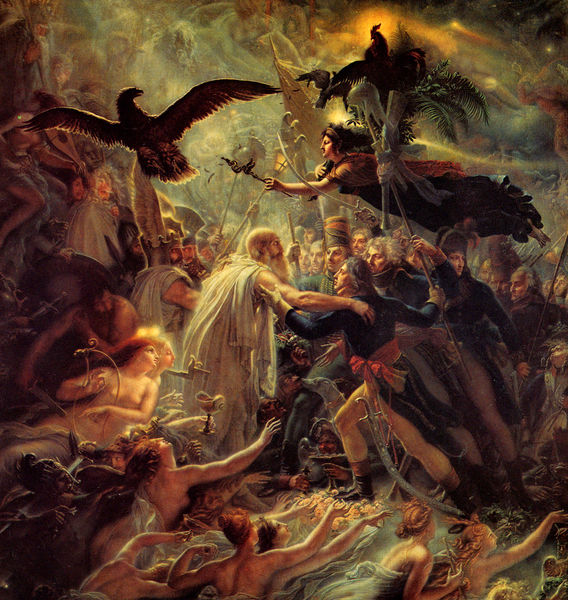
Titel: Les ombres des héros français reçues par Ossian dans son palais aerien (L'apothéose des héros français morts pour la patrie pendant la Guerre de la Liberté), Ossian empfängt die Schatten der französischen Heroen in seinem himmlischen Palast
Künstler: Anne Louis Girodet Trioson
Standort: Rueil
Institution: Musée National des Châteaux de Malmaison et de Bois-Préau
Schlagwörter: adler, akt, blau, dunkel, falke, feuer, flügel, gemälde, gewitter, gott, himmel, kampf, mann, nackt, umhang, vogel, wasser, weiß, wolken, fluss, frauen, gelb, grün, menschen, mädchen, bewegung, busen, femmes, frankreich, frau, grau, haar, hell, hut, hüte, licht, männer, orange, schwarz, szene, türkis, schleier, tuch, wolke, masse, menge, symbolismus, bart, blond, arme, barock, historie, mensch, hände, instrument, zweige, sonne, gewand, haare, kelch, stoff, krone, fliegen, engel, krug, beine, perücke, schärpe, brüste, farbig, füße, bogen, alter mann, haltung, silhouette, französisch, romantik, krieg, schlacht, blue, crowd, crown, embrace, feathers, fight, hands, hat, king, könig, lanze, men, military, napoleon, oil, people, red, religious, robes, soldaten, soldier, soldiers, sword, swords, white, women, arm, black, dark, dress, face, figures, france, gold, green, hair, old, painting, robe, woman, yellow, glatze, homme, jaune, oil painting, pink, brown, palm, palme, nackte, umarmen, alter, antike, greis, blitze, schweben, sterne, revolution, schwert, schwerter, säbel, uniform, uniformen, waffen, aufstand, soldat, waffe, fliegend, getümmel, nixen, degen, helm, allegorie, mythologie, göttin, menschenmenge, armee, heer, sieg, triumph, palmzweige, helme, jesus, fegefeuer, götter, zeus, angel, angels, cloud, clouds, fighting, food, gods, greek, harp, heaven, man, mythology, naked, nude, nudity, olymp, sky, spoils, dramatisch, flehen, krieger, nymphen, fabelwesen, historienmalerei, geier, schwingen, ocean, sea, water, sun, trees, historiengemälde, historismus, death, heiliger, lanzen, feldherr, helmet, ribbon, sash, speer, speere, laute, mittelpunkt, light, night, hahn, jupiter, femme, erleuchtung, harfe, foo, putten, anbetung, lumière, mort, opa, color, helden, leier, animals, army, bird, dog, aigle, alegory, allegory, anitkisierend, apotheosis, athene, battle, beard, bearded man, biblisch, birds, boots, chimäre, classicisme, cock, devil, donner, eagle, embracing, empire, falcon, flight, fly, flying, french, girodet, girodet-triosson, gottheiten, guru, kight, kleber, lichtführung, martyr, minerva, mystik, myth, nereiden, norse myth, nymphs, old man, ossian, personification, petrus, prophet, romantic, romanticism, romantisem, romantisme, rooster, saint, schwebend, story, theatralisch, torch, valhalla, ciel, peinture, preußen, faces, drachen, épée, wings, cloudy, rettung, erlösung, breast, scene, cupid, italy, harfen, vieillard, human, lantern, republic, roi, arms, clothes, toga, back, nuage, nuages, huile, boot, religion, angles, animal, legs, war, nue, fire, bare, ange, anges, breasts, casque, god, goddess, oiseau, cup, symbolisch, drapeau, gros, tableau, paint, histoire, feu, soldats, victoire, paradis, fauen, flute, shell, neoclassical, musiciens, dramatic, humans, dieu, mist, bataille, saints, dieux, hommes, enfer, coupe, faucon, combat, misty, tan, hold, arrow, bow, staff, evil, scary, angry, goddesses, myths, spears, soilders, penis, skull, généraux, uniforme, bowl, fantomes, morts, déesse, greece, guerrier, apocalypse, heros, chaos, moses, key, esprit, reach, déesses, lute, empereur, triomphe, français, nues, holy, holly, jerusalem, spear, standard, napoleonic, divine, heavenly, host, general, victory, hug, crying, holding, goblet, cieux, blind, outstretched, power, symbolic, patrie, justice, politics, lance, nu, literature, epic, gotter, miltär, eden, demons, maidens, olympus, dante, orpheus, sabre, hawk, nepoleon, boobs, bootds, crow, sable, shel, arrow', raven, etendard, troops, crazy, batle, vulture, bord, unfioprm, 8, reaching, greeting, confusing, krige, eagles, harpe, vainqueur, ddd, walkyrie, ancêtre, panthéon, deities, many, confederates, dlouds, fantome, accueil, mains tendues, angelic war, napolean, épéee, aigles, grasping, ribon, eageles, birdge, odin, coq, clouse, briliant, lafayette, numpheas, sirenes, gefasse, danseurs, lots of people, dag, gillotine, batlle, nautilus, orbs, eage, mystical creature